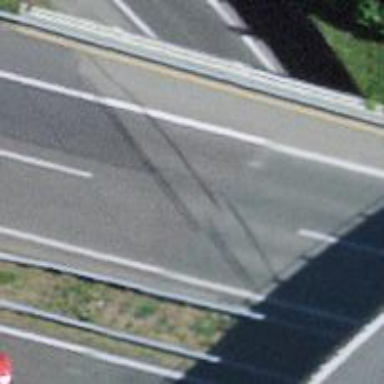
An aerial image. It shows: Motorway bridge with asphalt surface.